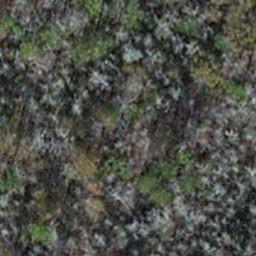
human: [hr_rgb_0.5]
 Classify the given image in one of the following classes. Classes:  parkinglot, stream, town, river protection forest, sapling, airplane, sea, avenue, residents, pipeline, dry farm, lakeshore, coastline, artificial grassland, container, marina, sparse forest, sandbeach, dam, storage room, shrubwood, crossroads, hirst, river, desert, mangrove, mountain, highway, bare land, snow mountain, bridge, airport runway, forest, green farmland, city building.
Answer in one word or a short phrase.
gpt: sapling